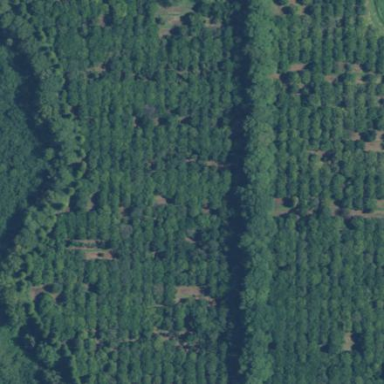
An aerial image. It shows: Orchard filled with macadamia trees.